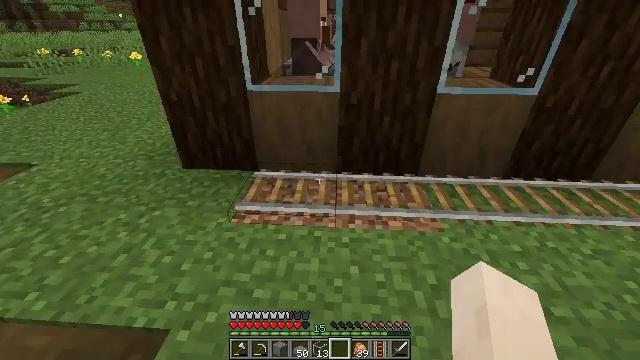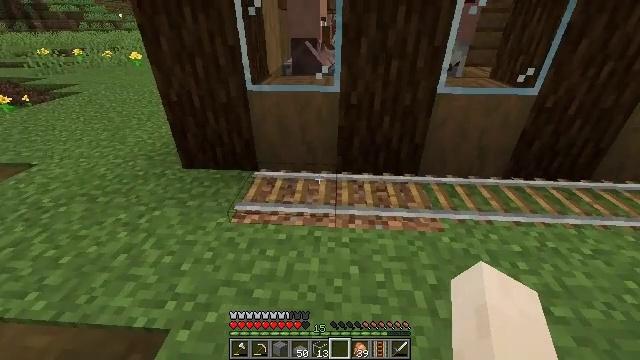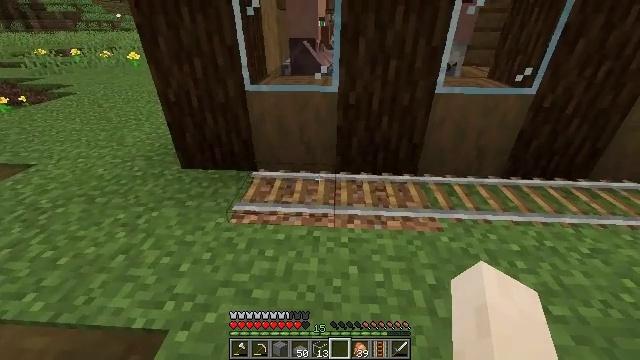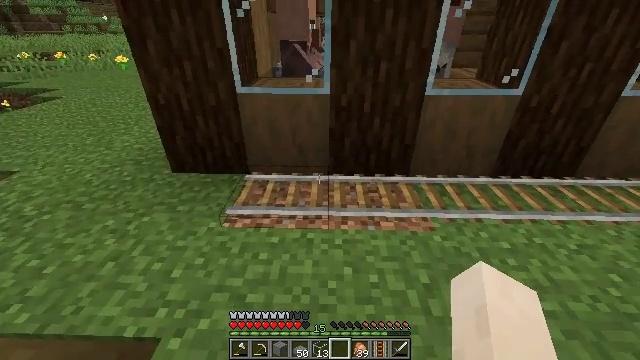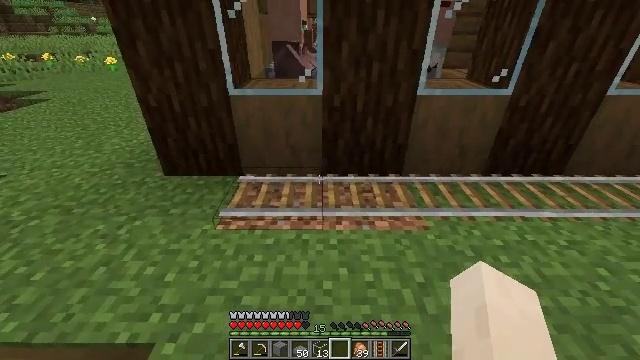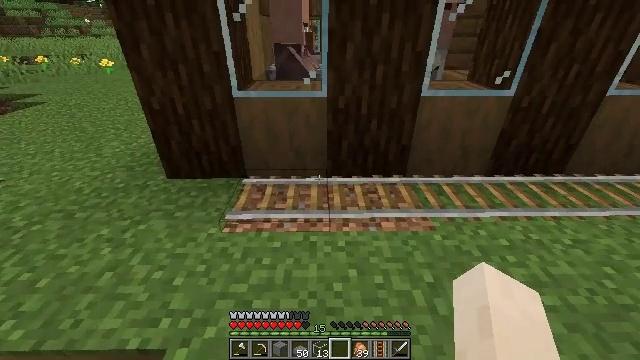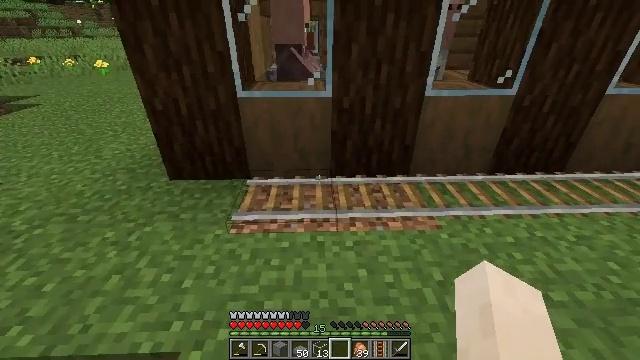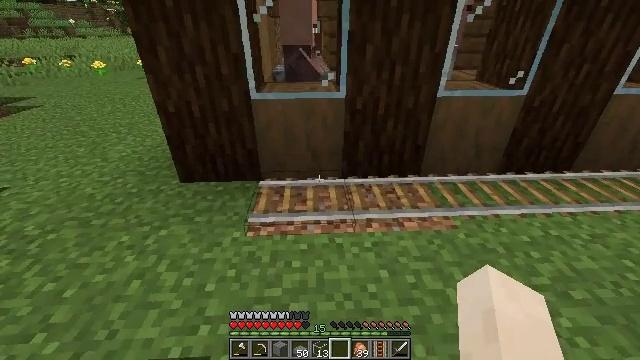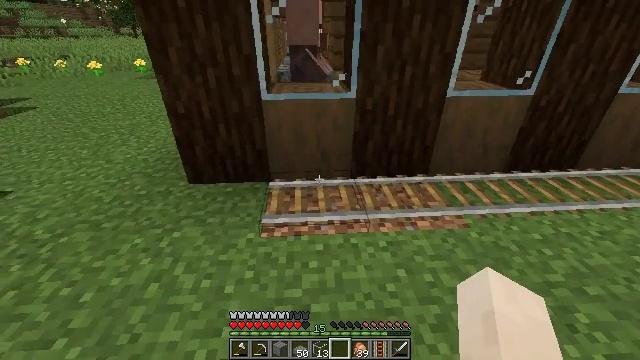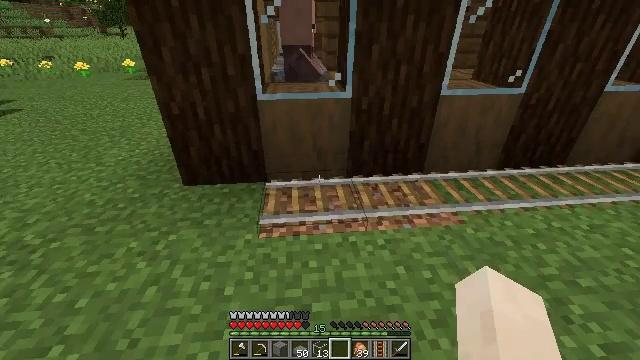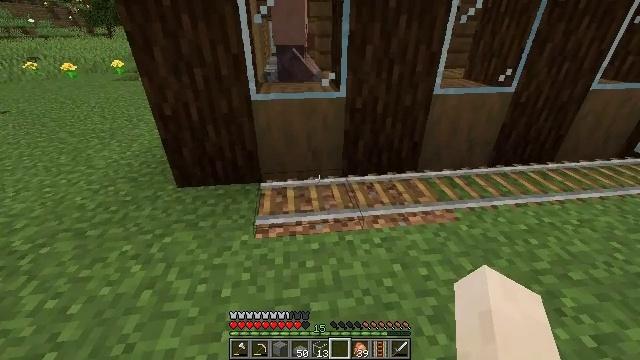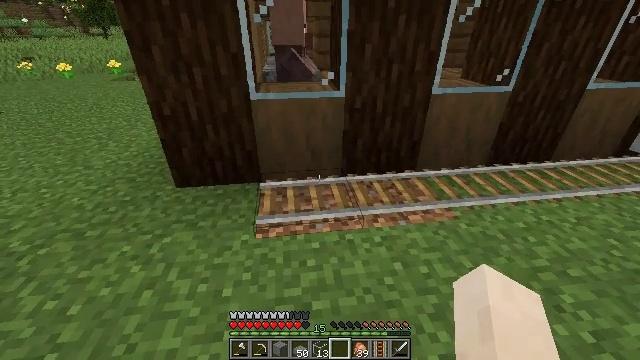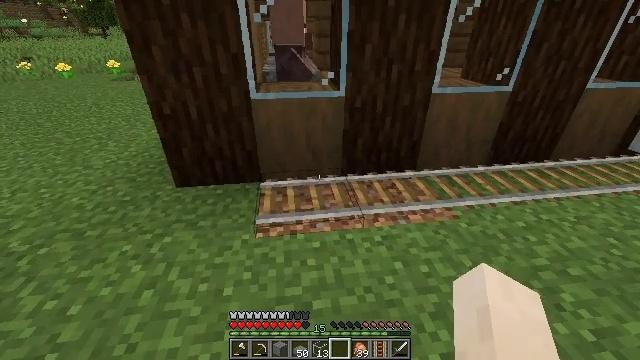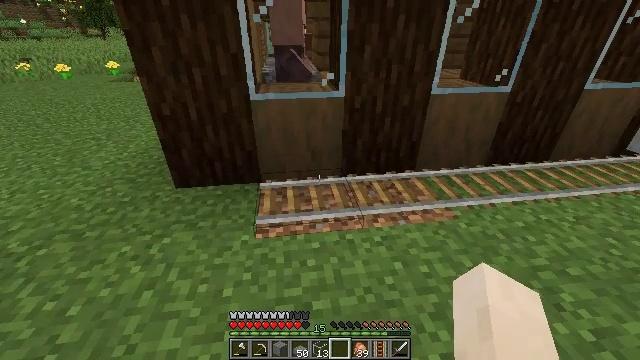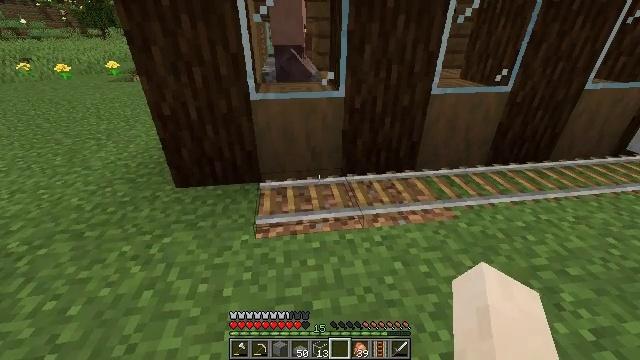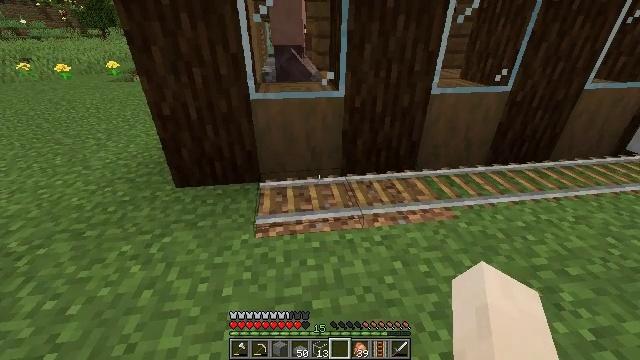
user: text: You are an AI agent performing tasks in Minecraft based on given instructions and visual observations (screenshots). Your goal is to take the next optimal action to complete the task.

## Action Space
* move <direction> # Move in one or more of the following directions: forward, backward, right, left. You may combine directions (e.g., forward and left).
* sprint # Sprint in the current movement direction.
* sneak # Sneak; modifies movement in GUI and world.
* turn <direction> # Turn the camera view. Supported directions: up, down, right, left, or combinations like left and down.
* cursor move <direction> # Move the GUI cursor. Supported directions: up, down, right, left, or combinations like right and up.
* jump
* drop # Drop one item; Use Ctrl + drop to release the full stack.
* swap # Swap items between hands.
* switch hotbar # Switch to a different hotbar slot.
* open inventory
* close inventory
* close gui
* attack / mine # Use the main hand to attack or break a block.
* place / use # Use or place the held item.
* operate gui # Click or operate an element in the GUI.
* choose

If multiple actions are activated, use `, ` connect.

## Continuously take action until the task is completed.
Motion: motion action
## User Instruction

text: Attack the stripped spruce log to gather it.
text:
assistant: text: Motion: no_op
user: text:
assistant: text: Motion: no_op
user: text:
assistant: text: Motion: turn right
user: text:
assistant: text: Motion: turn right
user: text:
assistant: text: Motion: move left
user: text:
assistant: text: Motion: move left, turn right
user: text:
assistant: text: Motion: move left
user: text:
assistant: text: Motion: turn right
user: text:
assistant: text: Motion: turn right
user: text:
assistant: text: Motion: turn right
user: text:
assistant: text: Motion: no_op
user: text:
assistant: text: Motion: no_op
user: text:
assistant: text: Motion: no_op
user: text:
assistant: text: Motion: no_op
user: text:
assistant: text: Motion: no_op
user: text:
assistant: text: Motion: no_op
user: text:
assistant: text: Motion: no_op
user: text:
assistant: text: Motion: no_op
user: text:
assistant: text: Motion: no_op
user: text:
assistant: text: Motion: no_op
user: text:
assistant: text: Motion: no_op
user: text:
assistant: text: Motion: no_op
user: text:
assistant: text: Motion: no_op
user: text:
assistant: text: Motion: no_op
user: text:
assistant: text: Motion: no_op
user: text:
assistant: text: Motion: no_op
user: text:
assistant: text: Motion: no_op
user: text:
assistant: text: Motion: no_op
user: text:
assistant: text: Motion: no_op
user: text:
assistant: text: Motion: no_op